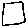
Label: square